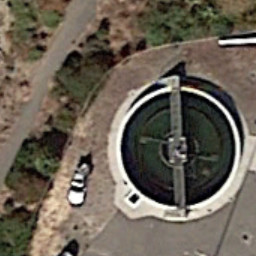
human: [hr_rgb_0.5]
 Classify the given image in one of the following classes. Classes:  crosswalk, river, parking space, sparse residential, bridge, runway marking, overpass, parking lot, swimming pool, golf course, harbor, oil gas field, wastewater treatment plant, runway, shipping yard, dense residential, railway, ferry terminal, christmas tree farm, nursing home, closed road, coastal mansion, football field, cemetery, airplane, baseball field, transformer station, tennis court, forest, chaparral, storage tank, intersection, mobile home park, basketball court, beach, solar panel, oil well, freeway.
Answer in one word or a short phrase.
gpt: wastewater treatment plant